Question: I am writing a XSL file which transforms a piece of XML into HTML and it contains a snippet of javascript code that I use to toggle the visibility of an table element HTML by a click on a button. I don't need to use style at the moment.
Here is my XML:
'''
<?xml version="1.0" encoding="ISO-8859-1"?>
<?xml-stylesheet type='text/xsl' href='myXSL.xsl'?>
<LISTS>
<SCR>repository</SCR>
<Dependency><ArtifactId>maven</ArtifactId>
<GroupId>NO</GroupId>
<!--two tags details appear only if the 'GroupId' node value is 'NO'-->
<detail1>
Here is a text detail 1
</detail1>
<detail2>
Here is a text detail 2
</detail2>
</Dependency>
<Dependency>
<ArtifactId>eclipse</ArtifactId>
<GroupId>YES</GroupId></Dependency>
</LISTS>
'''
My XSL is:
'''
<xsl:template match = "/">
<html>
<head>
<script type="text/javascript">
function toggle(p1,p2)
{
if(document.all){document.getElementById(p1).style.display =
document.getElementById(p1).style.display == "block" ? "none" : "block";}
else{document.getElementById(p1).style.display =
document.getElementById(p1).style.display == "table" ? "none" : "table";}
document.getElementById(p2).value =
document.getElementById(p2).value == "[-] Detruire" ? "[+] Construire" : "[-] Detruire";
}
</script>
</head>
<BODY>
<table>
<xsl:for-each select="LISTS/Dependency">
<xsl:call-template name="myTemplate"/>
</xsl:for-each>
</table>
</BODY>
</html>
</xsl:template>
<!-- called template-->
<xsl:template name="myTemplate">
<tr>
<xsl:choose>
<xsl:when test="GroupId='YES'">
<tr>
<td><xsl:value-of select="ArtifactId"/></td>
<td>OK</td>
</tr>
</xsl:when>
<xsl:when test="GroupId='NO'">
<tr>
<td><xsl:value-of select="ArtifactId"/></td>
<td align="right">KO<input id="mylnk" type="button"
value="[+] Construire" onclick="toggle('tb','mylnk');"/></td>
</tr>
<tr>
<td>
<table width="100%" border="1" cellpadding="4"
cellspacing="0" id="tb" name="tb">
<tr>
<td><xsl:value-of select="detail1"/></td>
<td><xsl:value-of select="detail2"/></td>
</tr>
</table>
</td>
</tr>
</xsl:when>
</xsl:choose>
</tr>
</xsl:template>
</xsl:stylesheet>
'''
The result I get with my XSL is below:

How can I change my XSL to get by default this one?
'''
![enter image description here][2]
'''
And when expanding, getting this one?
'''
![enter image description here][3]
'''
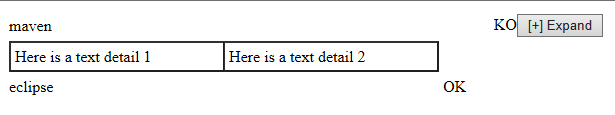
Answer: If your requirement is to make the table collapsed by default on page load, add the below to your table tag (with id=tb):
'''
style="display:none;"
'''